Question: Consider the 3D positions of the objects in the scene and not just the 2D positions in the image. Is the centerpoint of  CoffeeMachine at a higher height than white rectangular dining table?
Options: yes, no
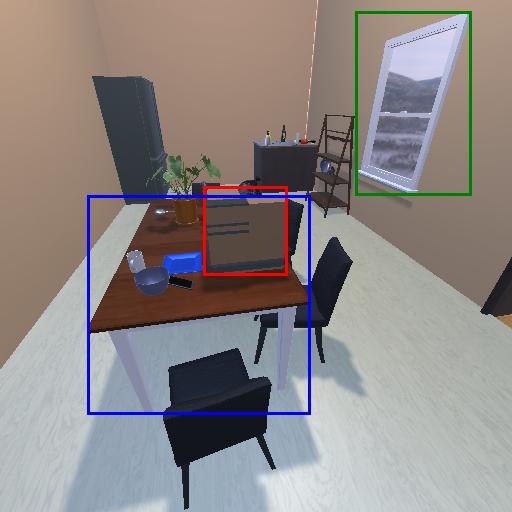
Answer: yes